Question: I'm a newbie in designing class diagrams. I follow DAO pattern in my design.
In my project, one user can add multiple contacts which can further be added to many groups.
Let's say 1 contact -> many groups.
As per my requirement UserContact and UserGroup are classes which manage contacts and groups.
In DB contacts and groups are stored in two different tables.
There is one use case to retrieve all contacts along with their groups so that I need to retrieve all contacts first and then using contactID again I need to make a query to get its relative groups.To avoid this in DB, there is VIEW on these two tables.
Now,with VIEW, I need to make one query to get user contacts and groups.
How can I add this method in DAO?
How do I change my classes so that contacts and groups can be mapped to my objects?
The following are the classes involved in this use case.

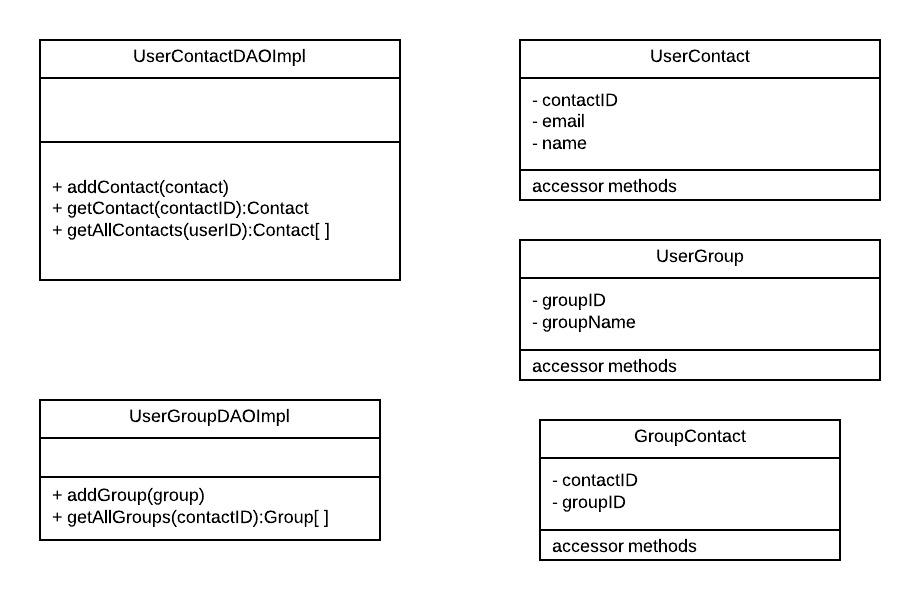
Answer: If I understand the question correctly; you can create a 'GroupContactDAOImpl' class that has only query (get) methods, e.g. 'getGroupContacts(groupId)' or 'getAllGroupContacts()' if you will. Since "group contacts" is not an entity that has its own table, 'UserContactDAOImpl.addContact' and 'UserGroupDAOImpl.addGroup' methods would be sufficient to add new records.
> If I need to get groups associated with one contact, how can I map contact information and groups to one object?
If you want to map contact info groups to one object, you can add a 'UserGroup' property to 'UserContact' class (like in <URL>'.
Similarly, if you'd like to get a group's info with all the contacts asscoiated; you can add a 'UserContact' property to 'UserGroup' class. 'GroupContactDAOImpl' will have a method like: 'UserGroup getUserGroupWithContacts(groupID)'.
There might be other methods to do the same thing; hope this helps.
> As I need to insert and update a contact using UserContact, it should contain only contactID, email and name. I use UserContact and UserGroup as DTOs. Can I create a new class which holds UserContact and UserGroup that uses UserContactDAOImpl and is it a preferable way?
Yes, you can follow that way if you'd like to leave 'UserContact' class as it is. You'd have a new DTO (e.g 'UserContactWithGroups') and return it from 'UserContactDAOImpl' (e.g .'getContactWithGroups' method.) You can also create a separate DAO class, but it doesn't matter much. It's best to adapt it to your own use case.